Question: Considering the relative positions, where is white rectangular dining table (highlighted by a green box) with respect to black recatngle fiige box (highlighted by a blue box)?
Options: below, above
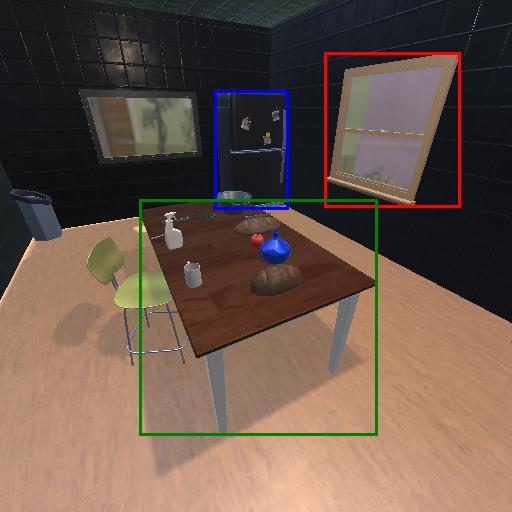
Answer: below